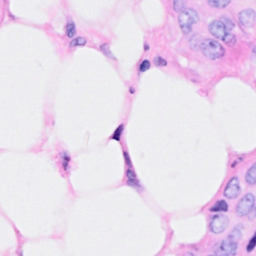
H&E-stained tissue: Breast